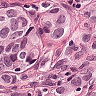
Metastatic tissue present: yes